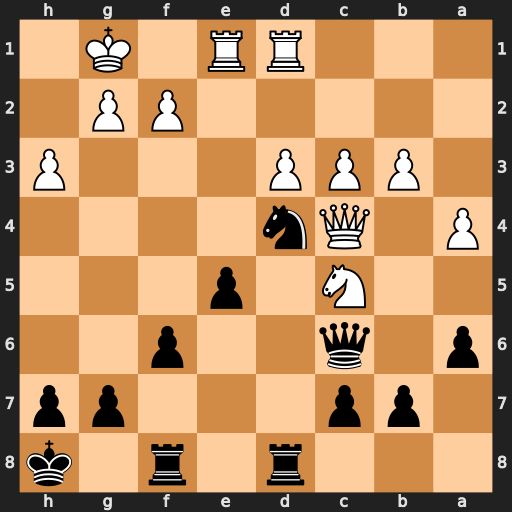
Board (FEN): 3r1r1k/1pp3pp/p1q2p2/2N1p3/P1Qn4/1PPP3P/5PP1/3RR1K1
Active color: b
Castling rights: -
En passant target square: -
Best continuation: b5 Qb4 Nc2 Qe4 Qxc5